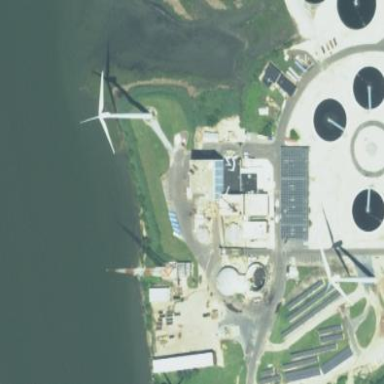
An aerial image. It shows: Electrical industrial plant powered by wind turbines. This is wind farm with wind turbines as its energy source.